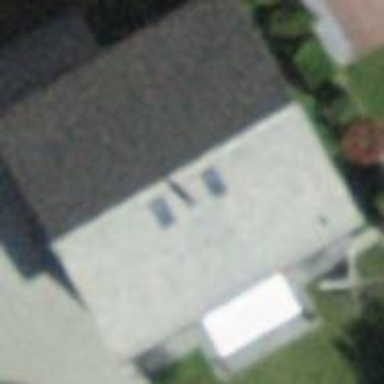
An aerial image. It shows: Gabled roofed house.